Interaction volume radius: 10 \u00c5
Interaction volume height: 10 \u00c5
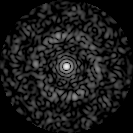
Disorder parameter: 0.8021